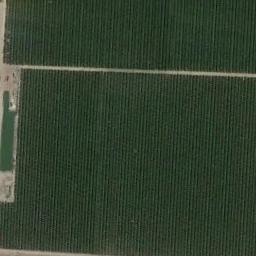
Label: rectangular_farmland